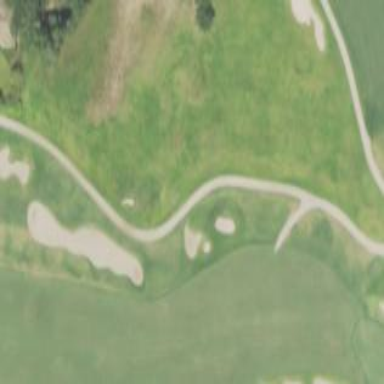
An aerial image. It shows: Grassy area designated as golf fairway.